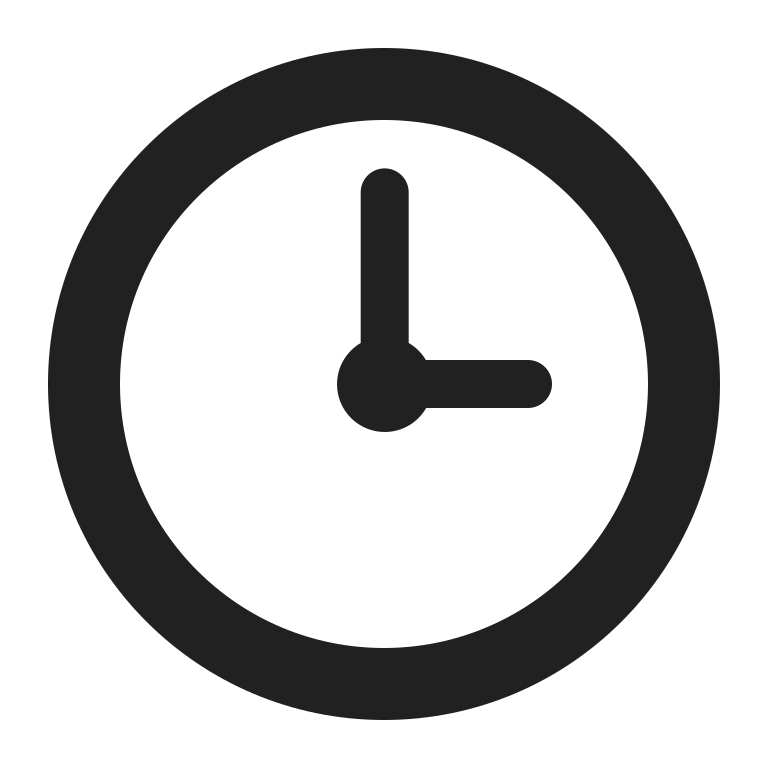
three oclock high contrast